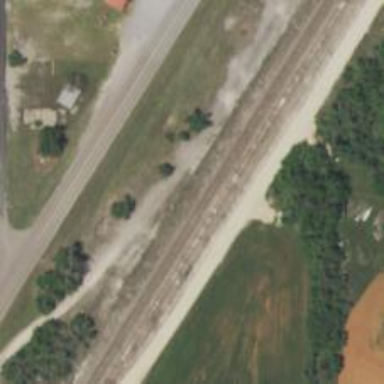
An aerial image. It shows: Rail spur service.